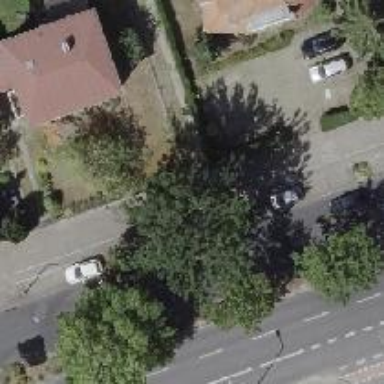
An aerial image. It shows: Driveway leading to service road.